Field crop: tomato
Growth stage: 1
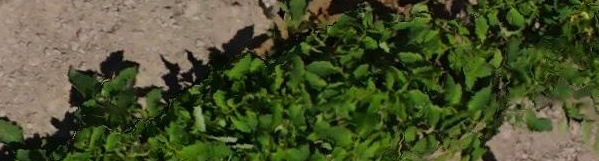
Species: tomato